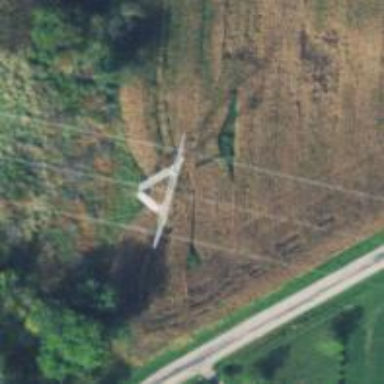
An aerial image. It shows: Lattice structure tower used for power transmission.